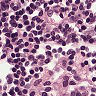
Metastatic tissue present: no